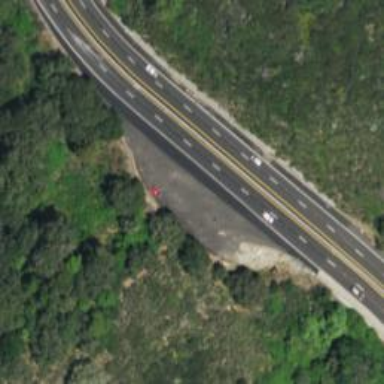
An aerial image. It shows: Rest area along the road.